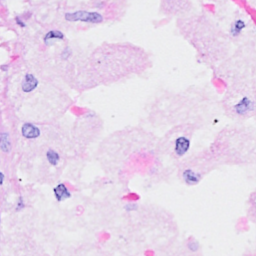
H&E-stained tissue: Breast